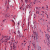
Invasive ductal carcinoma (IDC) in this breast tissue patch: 1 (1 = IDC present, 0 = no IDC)